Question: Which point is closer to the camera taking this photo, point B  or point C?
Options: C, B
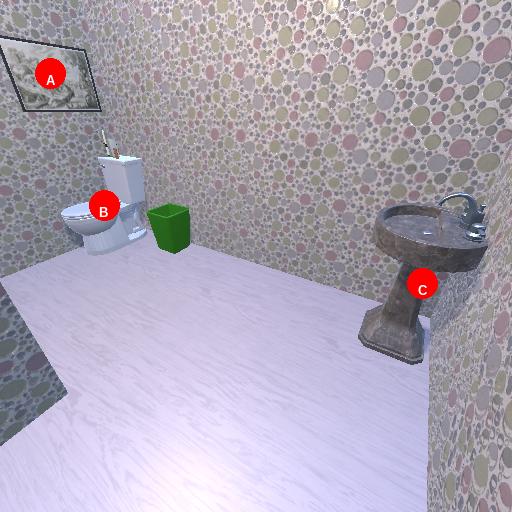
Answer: C